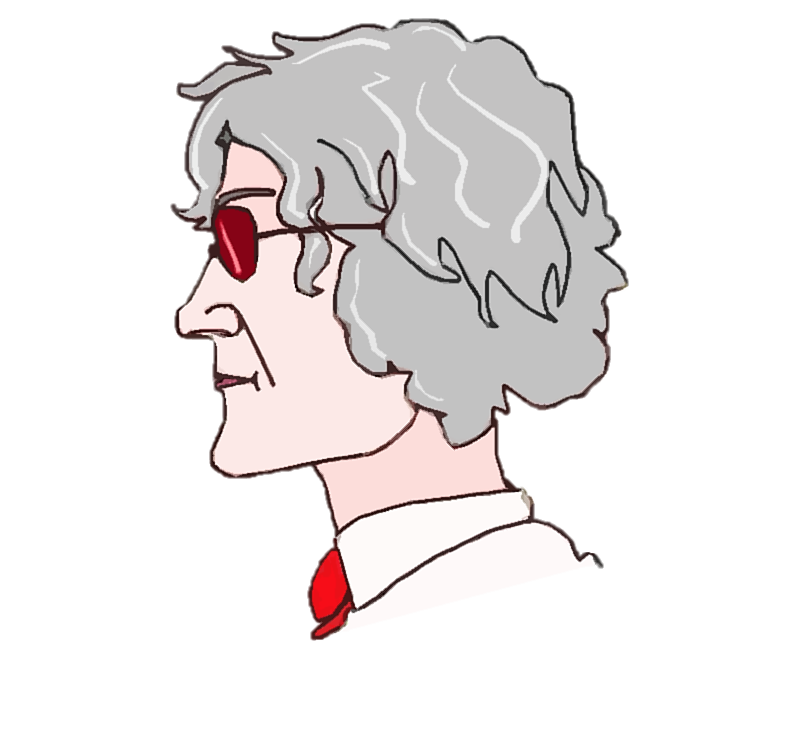
Label: 4_Yes_Chad